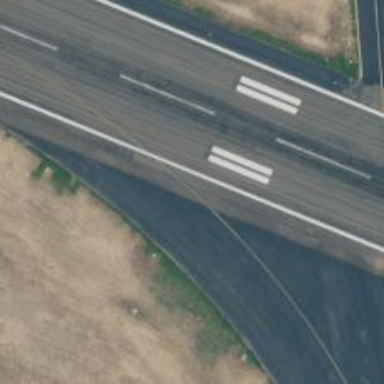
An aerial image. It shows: View of taxiway at the airport.